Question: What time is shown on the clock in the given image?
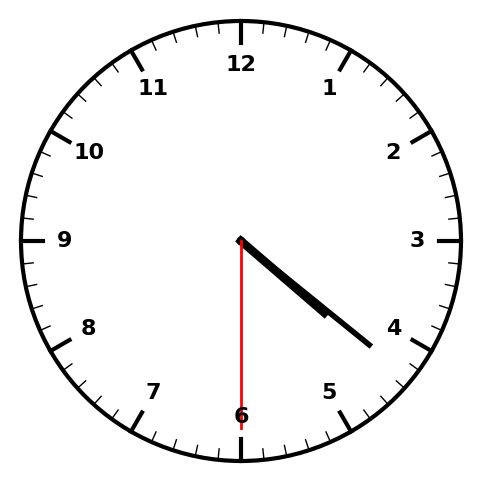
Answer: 04:21:30